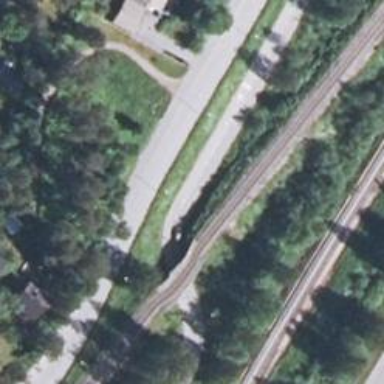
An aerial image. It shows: Railway bridge with B1 track class.